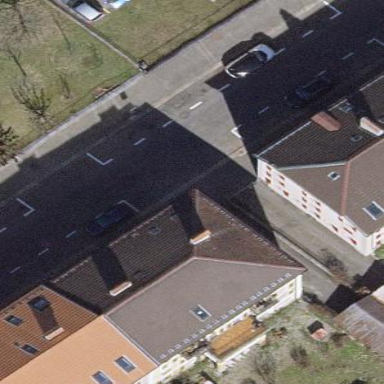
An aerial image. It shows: Street-side parallel parking area.